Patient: sex M, age 64
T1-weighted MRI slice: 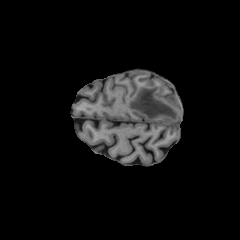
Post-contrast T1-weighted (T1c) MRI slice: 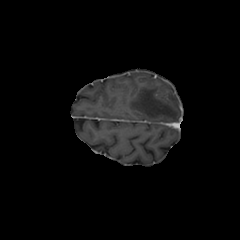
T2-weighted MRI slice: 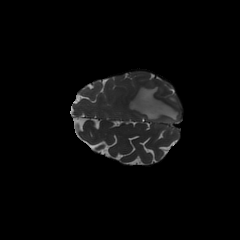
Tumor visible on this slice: yes
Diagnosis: Glioblastoma, IDH-wildtype
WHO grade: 4